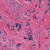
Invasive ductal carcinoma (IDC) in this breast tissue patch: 1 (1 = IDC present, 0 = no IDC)